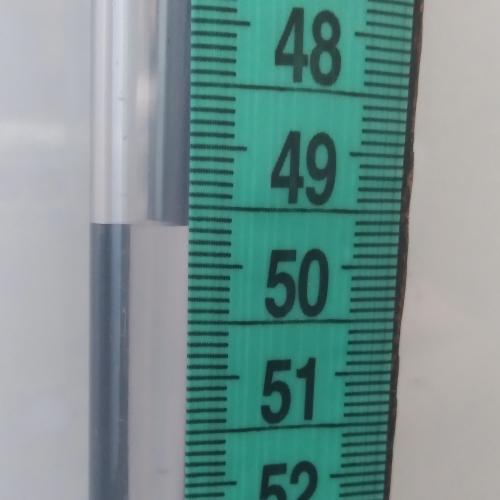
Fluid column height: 49.7 cm